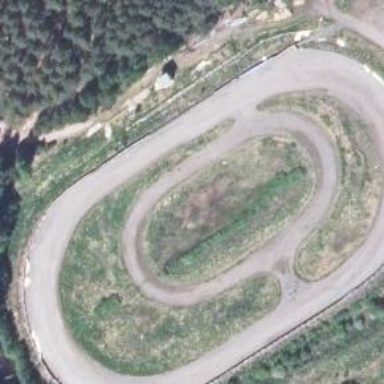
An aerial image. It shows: Raceway for motor sports.